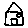
Label: house